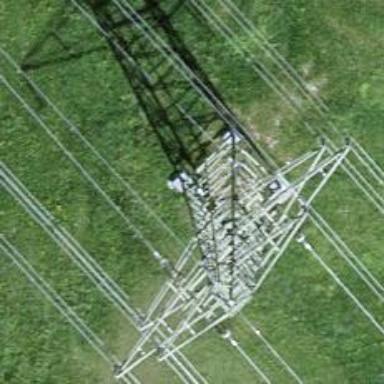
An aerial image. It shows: Power tower.